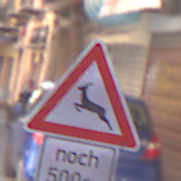
Verkehrszeichen: WildwechselRechts
Zusatzzeichen unten: LaengeEinerStrecke3
Umgebung: Outdoor, Urban
Tageszeit: MorningAfternoon
Wetter: Clear
Licht: Natural
Jahreszeit: NotSpecified
Kontrast: MediumContrast